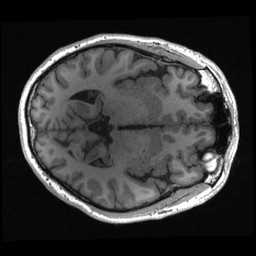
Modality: T1w
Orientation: axial
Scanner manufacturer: siemens
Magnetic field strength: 3 T
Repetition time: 2.3 s
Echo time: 0.00285 s